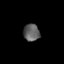
Tissue: lung
Cell type: Epithelial cells
Senescence score: 0.2225
Nuclear area (px): 270
Mean DAPI intensity: 96.296